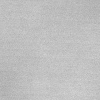
Atmospheric dust classification: dusty